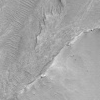
Atmospheric dust classification: not_dusty